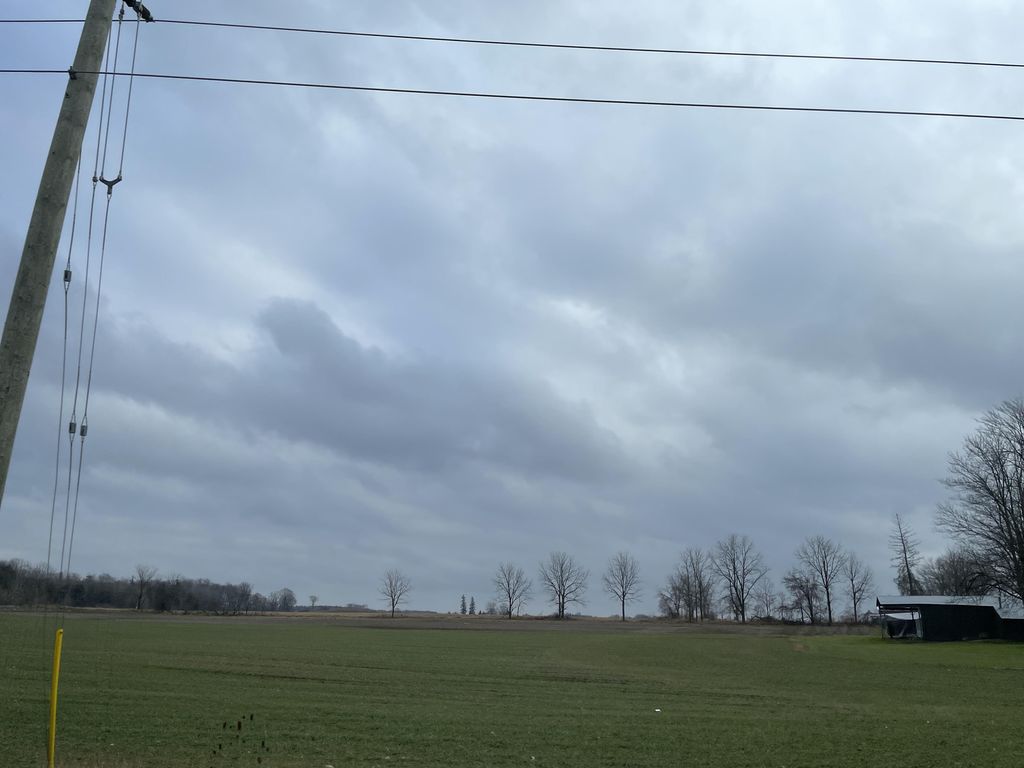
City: kitchener-waterloo